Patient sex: M
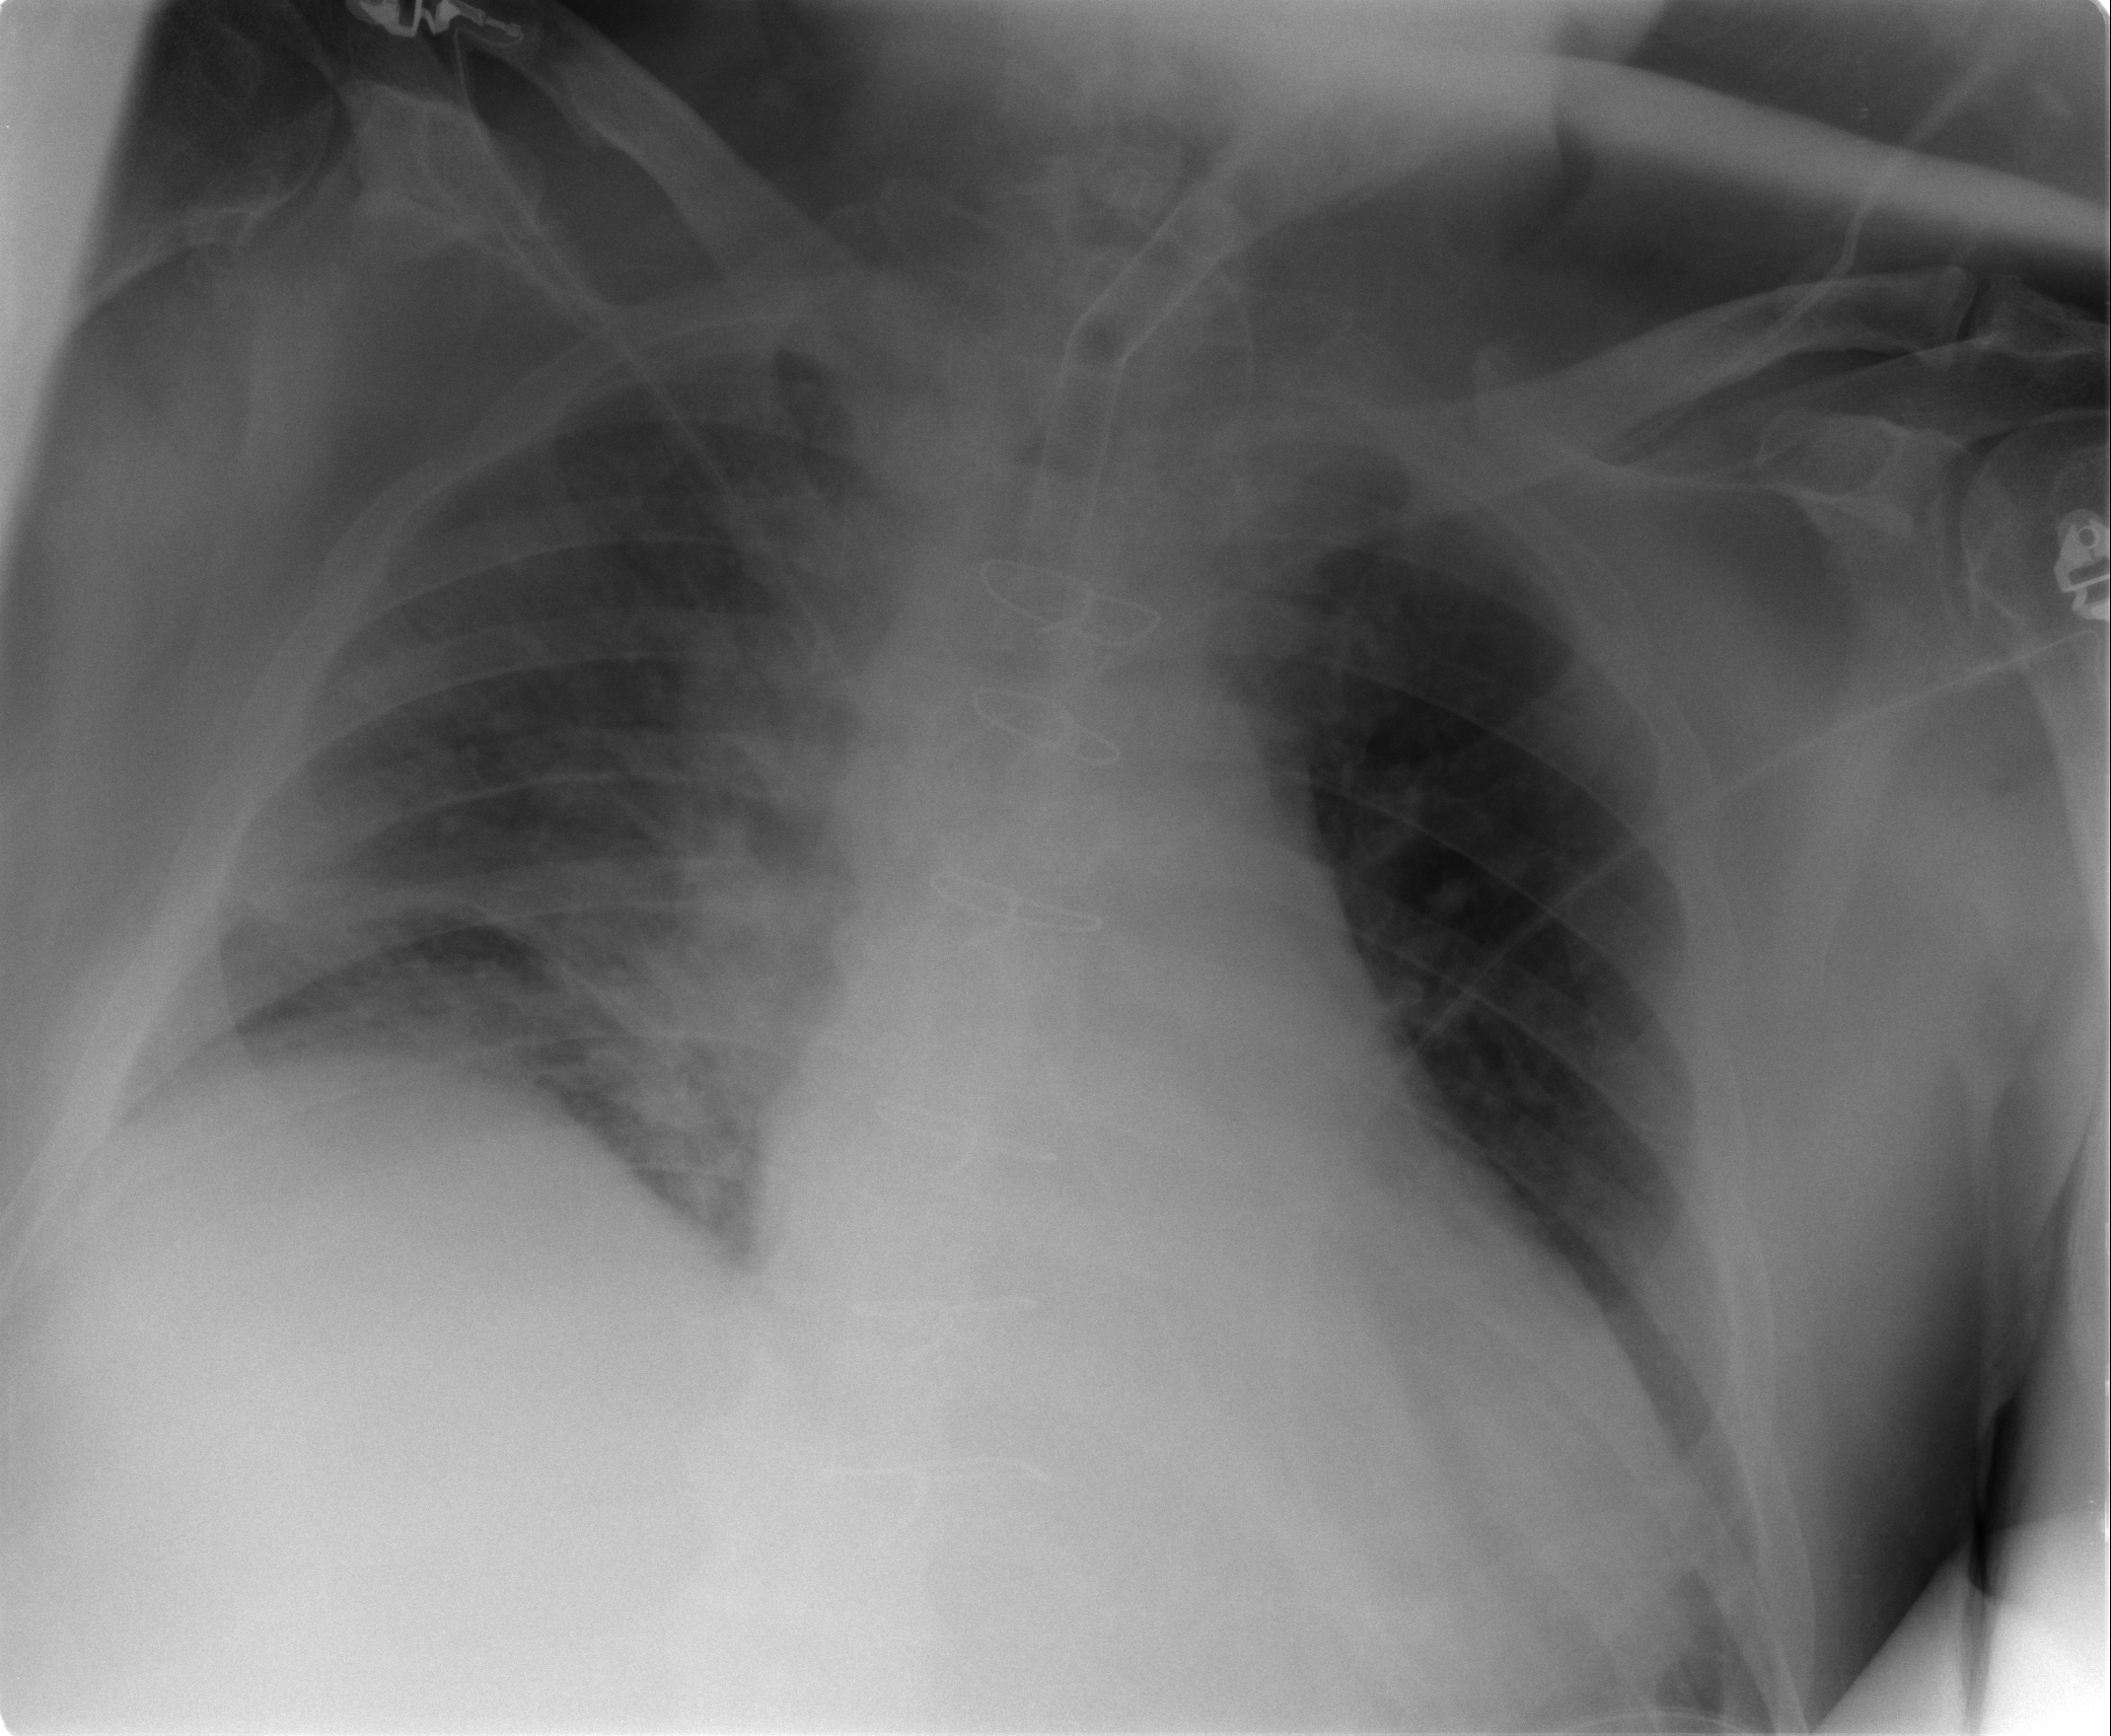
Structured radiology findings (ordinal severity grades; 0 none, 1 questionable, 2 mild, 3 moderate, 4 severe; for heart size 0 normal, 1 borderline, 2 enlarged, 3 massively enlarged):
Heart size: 1
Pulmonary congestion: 2
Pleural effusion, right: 0
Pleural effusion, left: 0
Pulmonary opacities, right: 3
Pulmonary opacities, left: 0
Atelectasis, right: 3
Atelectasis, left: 2